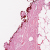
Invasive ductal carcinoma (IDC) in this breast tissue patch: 0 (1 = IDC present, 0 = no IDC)